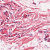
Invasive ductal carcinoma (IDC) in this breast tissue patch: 0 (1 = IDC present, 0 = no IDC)